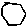
Label: hexagon